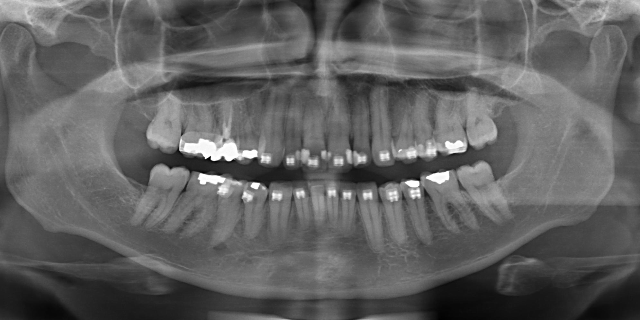
adult